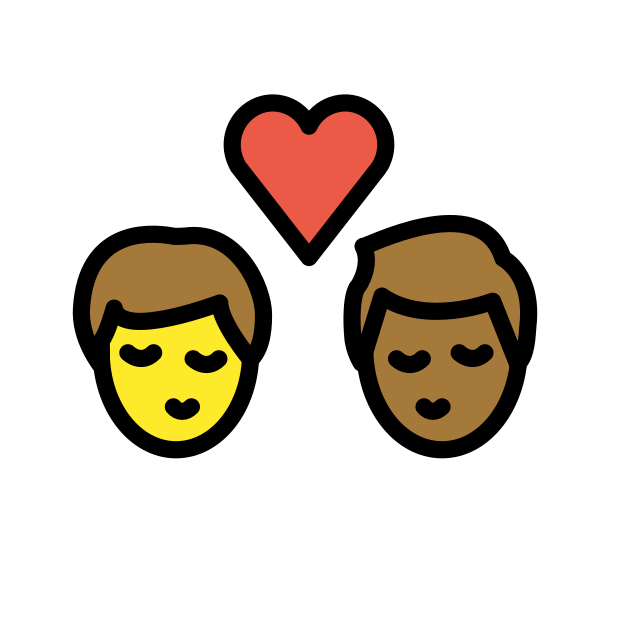
kiss: man, man, medium skin tone, medium-dark skin tone